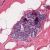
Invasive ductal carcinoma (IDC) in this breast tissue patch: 0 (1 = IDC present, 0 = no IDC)